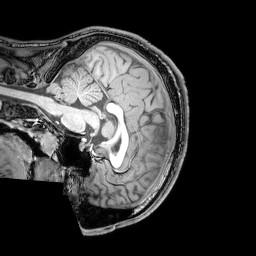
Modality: T1w
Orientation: sagittal
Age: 22
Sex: male
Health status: healthy
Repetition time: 0.081 s
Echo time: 0.037 s